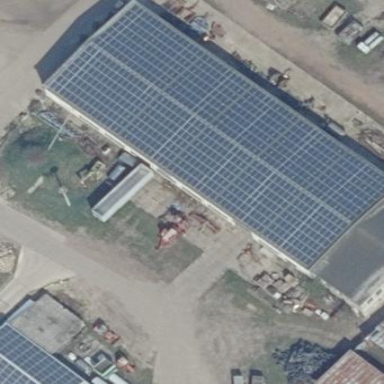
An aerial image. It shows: Building equipped with small solar photovoltaic panel for electricity generation.